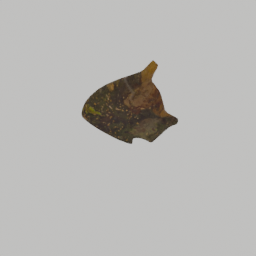
Label: nature